Field crop: maize
Growth stage: 1
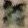
Species: chenopodium